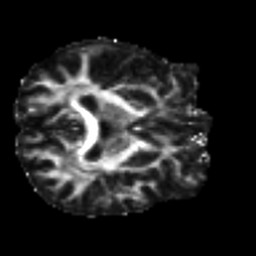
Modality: FA
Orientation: axial
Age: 39
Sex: male
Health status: ill
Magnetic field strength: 3 T
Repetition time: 9 s
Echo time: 0.093 s